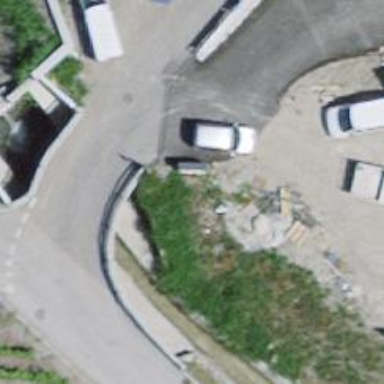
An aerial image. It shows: Culvert tunnel that serves as drain for the waterway.